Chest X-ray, AP view. Patient: 57 years old, sex M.
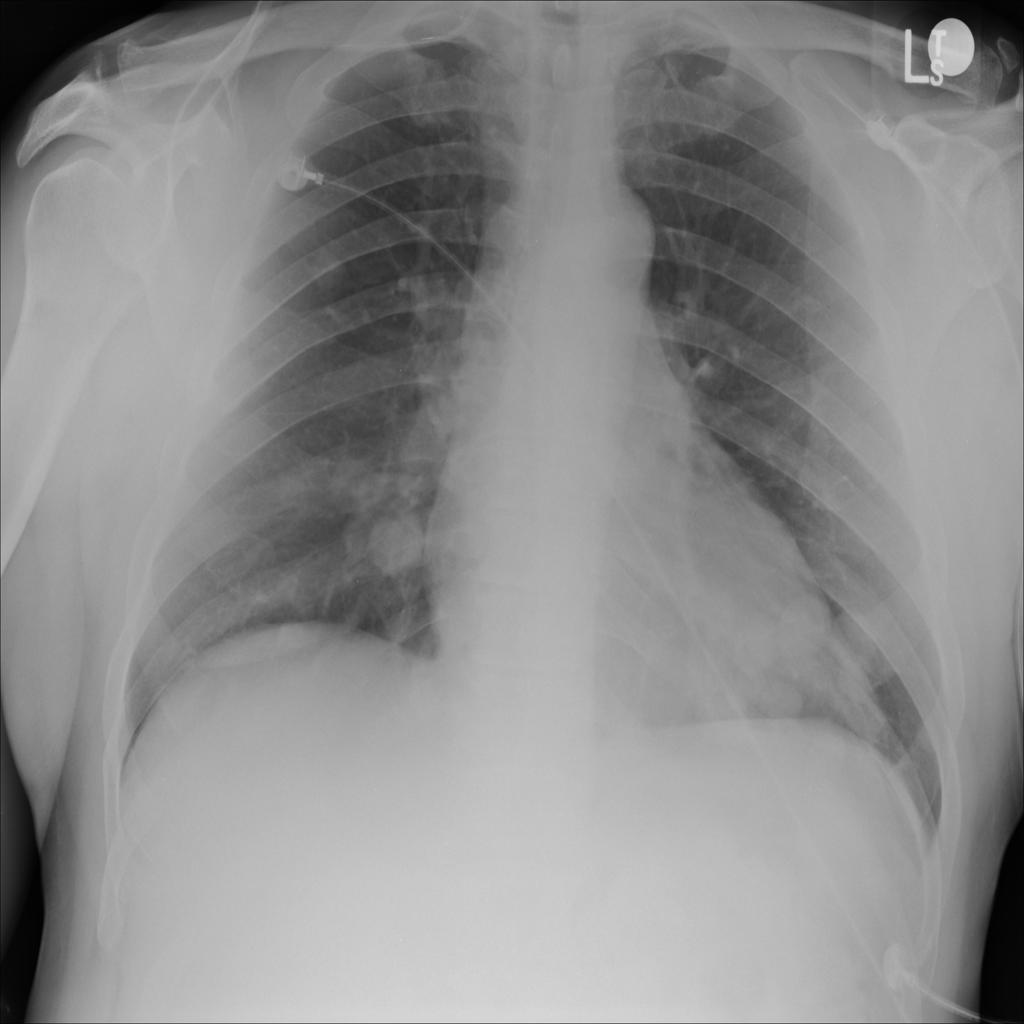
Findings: Nodule